Question: After a bit of research I wasn't really able to understand why this happens.
In a nutshell, I'm calling QWebView and feeding a .swf into it and it works. However it goes out of its frame/layout, and I'm not sure why.
For a representation, see:

As you may see, the dark greyish rectangle is where QWebView was placed, however the .swf going into it is represented out of it in the top left corner.
How to recreate this problem:
I literally just placed a QWebView using the designer, added all the includes needed etc. and added 3 lines of code to mainwindow.cpp :
'''
QWebSettings *settings = ui->webView->settings();
settings->setAttribute(QWebSettings::PluginsEnabled, true);
ui->webView->load(QUrl("http://www.w3schools.com/html/bookmark.swf"));
'''
I also tried opening an html file with the .swf wrapped in it, but the same problem occurs.
Am I doing something wrong? Is it a known bug? Thanks in advance.
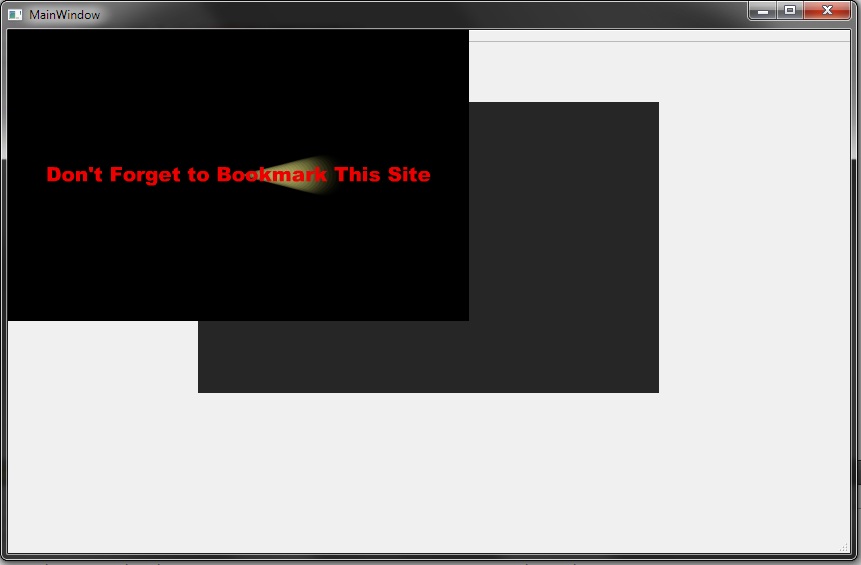
Answer: Apparently this is a known bug with Qt, will be fixed next release.
Source: <URL>
What I did to fix was basically compile QT again with the fix included.